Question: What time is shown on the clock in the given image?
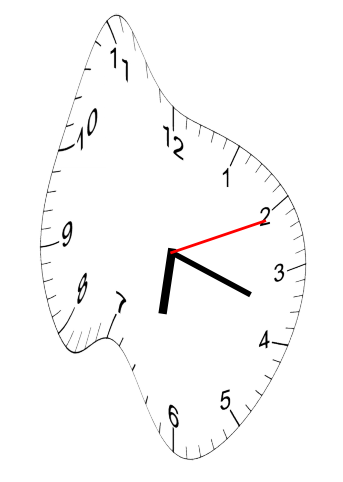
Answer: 06:18:11